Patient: sex M, age 78
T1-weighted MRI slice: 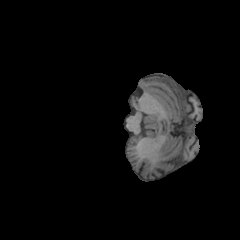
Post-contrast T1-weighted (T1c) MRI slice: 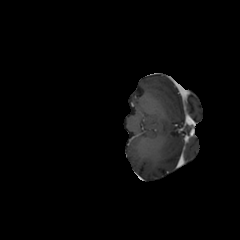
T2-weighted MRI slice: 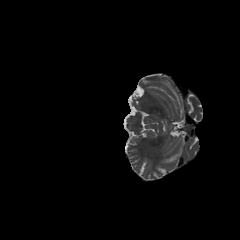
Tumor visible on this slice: no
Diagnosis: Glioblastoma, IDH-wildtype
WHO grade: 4